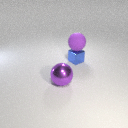
large purple metal sphere to the left of small blue metal cube